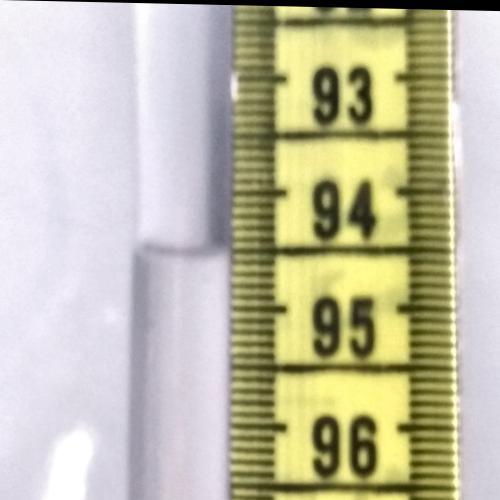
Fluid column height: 94.5 cm